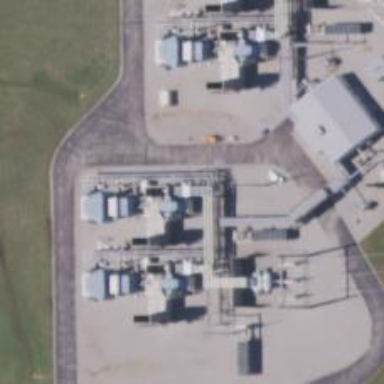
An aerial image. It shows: Gas turbine power generator.